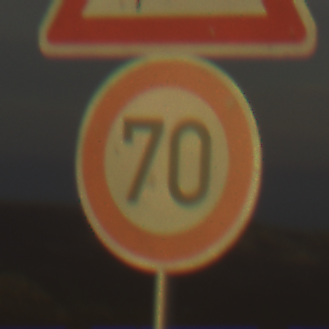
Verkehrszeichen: Geschwindigkeit70
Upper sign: SeitenwindVonLinks
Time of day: SunriseSunset
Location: Outdoor (Nature)
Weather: PartlyCloudy
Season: Summer
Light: Natural